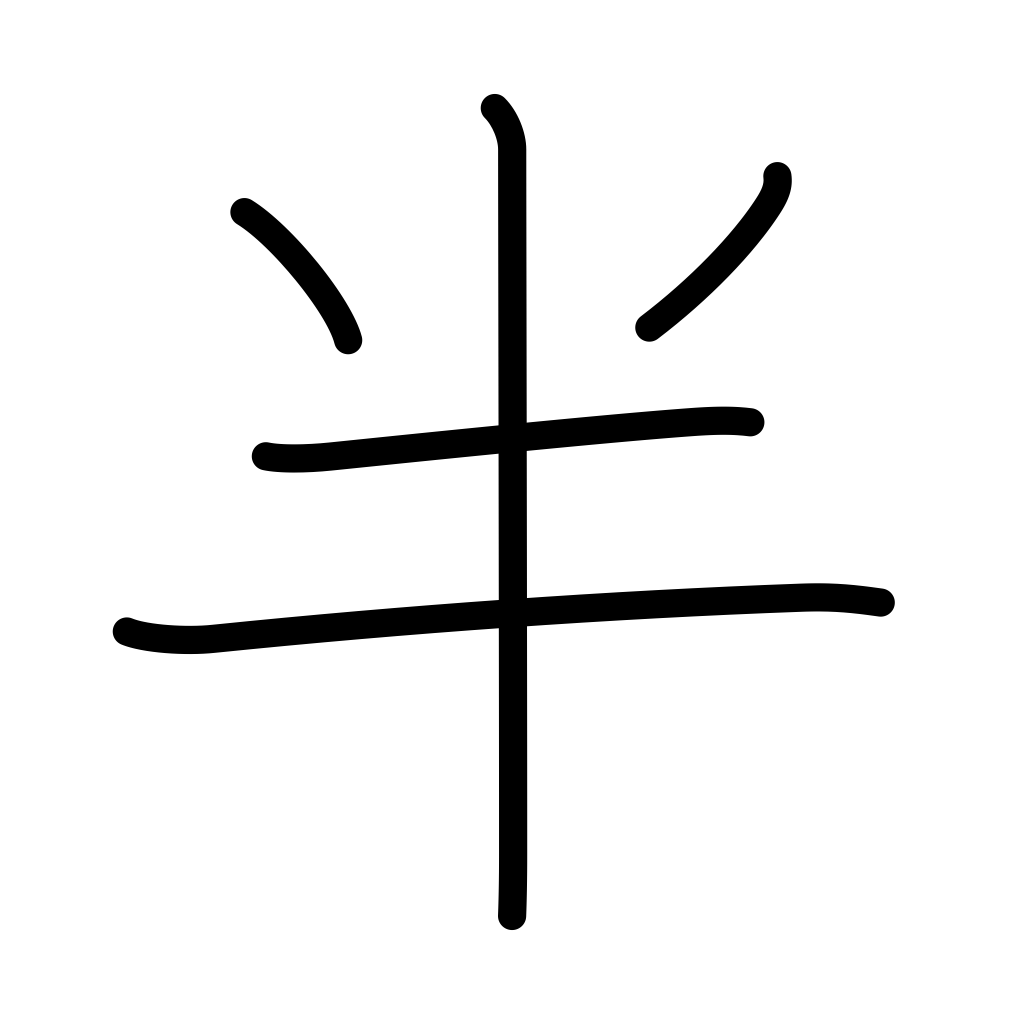
Meaning: half, middle, odd number, semi-, part-